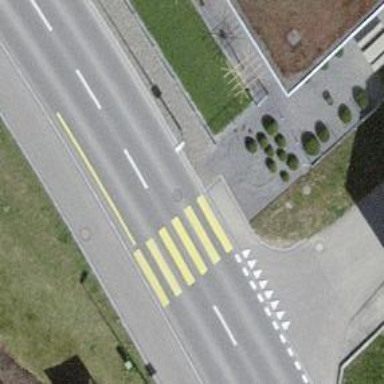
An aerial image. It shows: Sidewalk.